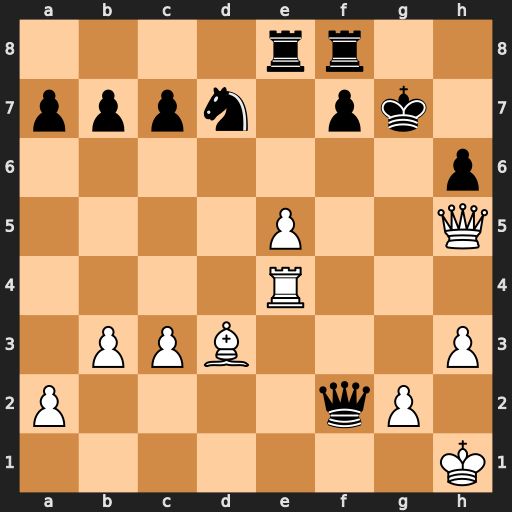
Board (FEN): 4rr2/pppn1pk1/7p/4P2Q/4R3/1PPB3P/P4qP1/7K
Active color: w
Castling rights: -
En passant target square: -
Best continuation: Rg4+ Kh8 Qxh6#